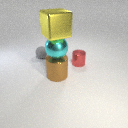
large cyan metal sphere above large brown metal cylinder